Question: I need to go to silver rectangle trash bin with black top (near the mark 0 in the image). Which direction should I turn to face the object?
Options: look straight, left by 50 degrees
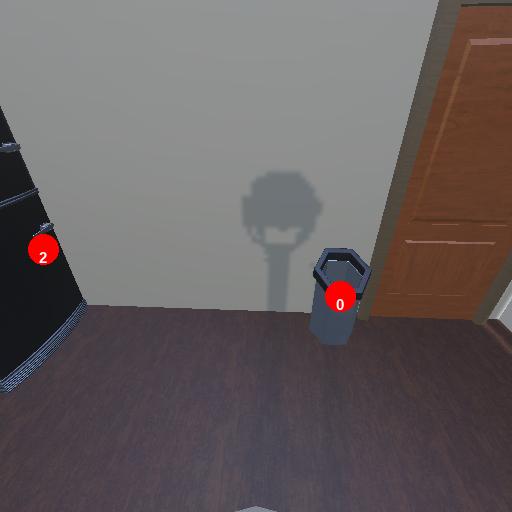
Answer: look straight